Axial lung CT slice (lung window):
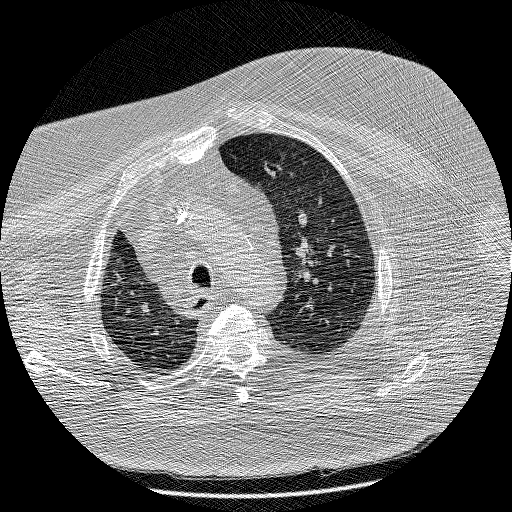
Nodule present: no